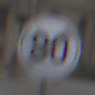
Verkehrszeichen: EndeGeschwindigkeit80
Umgebung: Outdoor, Urban
Tageszeit: Midday
Wetter: Overcast
Licht: Natural
Jahreszeit: NotSpecified
Kontrast: LowContrast